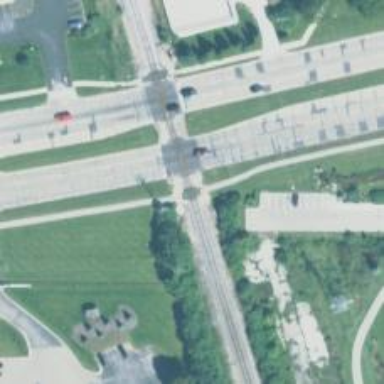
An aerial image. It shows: Railway crossing.